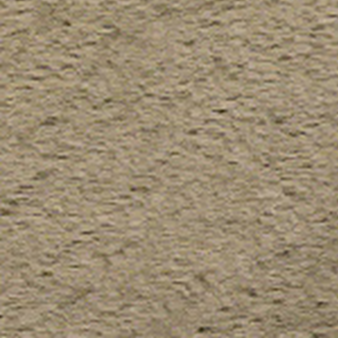
Label: other